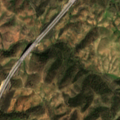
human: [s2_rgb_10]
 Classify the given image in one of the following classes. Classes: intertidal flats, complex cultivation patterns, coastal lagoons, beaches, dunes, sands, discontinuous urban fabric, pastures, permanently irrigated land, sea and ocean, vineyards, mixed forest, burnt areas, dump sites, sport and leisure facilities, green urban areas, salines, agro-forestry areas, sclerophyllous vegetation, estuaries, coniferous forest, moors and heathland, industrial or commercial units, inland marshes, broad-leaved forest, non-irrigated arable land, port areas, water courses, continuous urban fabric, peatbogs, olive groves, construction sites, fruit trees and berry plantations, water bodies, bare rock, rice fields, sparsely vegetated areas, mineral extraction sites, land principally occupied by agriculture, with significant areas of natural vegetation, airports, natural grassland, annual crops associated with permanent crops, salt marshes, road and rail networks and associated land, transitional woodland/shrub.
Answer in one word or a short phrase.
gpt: land principally occupied by agriculture, with significant areas of natural vegetation, agro-forestry areas, broad-leaved forest, transitional woodland/shrub